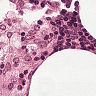
Metastatic tissue present: no